Question: Here's the visualization of my problem:

I need to find most valuable rhomb stored in a square.
I'm thinking on this for few days but till now, I didn't manage to find anything else than using and checking every possible rhomb. What do you guys think about that? Is that the only way I can make it? :P thanks :)
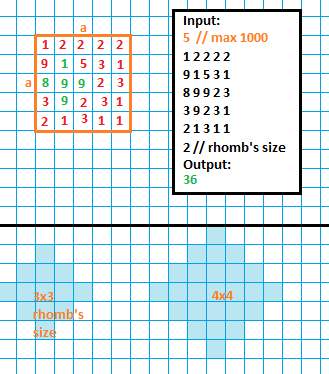
Answer: Here's my idea:
, you traverse the matrix, but diagonally. You start at the most upper left place where you can fit your rhomb (or rhomb's side), and you look at the elements covered by the rhomb's size.
- - - - - -
I hope you get the examination order. What you do with this elements is you sum them up: , and so on. You have to notice that when you're working with elements on the same line (the ones marked with the same letters above), you don't have to calculate the sum all over again: there's one element going out, and one coming in, so you access only two elements to get the new sum.
, you traverse the matrix diagonally, but from a different side. You start from the upper-right corner, and work on sums previously calculated. So, the first pair you'll examine will be at . You do the exact same things you did before: you calculate sums again.
Now, at the end of the 2nd iteration, every processed field actually contains the sum of the which has an upper corner in that field. An example for 3x3 rhomb is in the image below:

From the image, it can be seen that a of size is "missing" another sparse rhomb -- the one of size . And iteration 1 and 2 are exactly the procedure to find a sum for all the sparse rhombs of size in the image. So, as a 3rd step, we run 1st and 2nd iteration again, but not with the size we're searching for (), but instead, with size . that the "search" for size 1 equals the input matrix (e.g. if n=2, for the 3rd step you don't have to calculate anything).
At last, the sums interesting to you for a 3x3 rhomb at the top-position (0,2) is a sum at (0,2) from the first two iterations, and the sum at (1,2) from the 3rd step. You can add these two together: for every element in the result matrix of the first two passes at position (x,y), you add the element at position (x,y+1) from the 3rd step result matrix.
Now you just have to find the maximum, and you have the answer about both maximum value and position of the rhomboid.
You do all this in 4 passes (you can keep track of the maximum as you are calculating the 2nd pass) -- so this would give the complexity of 'O(4*n^2) = O(n^2)' where 'n' is the size of the square's size.
Hope it's clear, if I made a mess out of my answer, please ask for clarification.
---
'''
-1 11 3 7 5 * / * * *
-1 9 14 12 3 / * * * *
-1 12 18 4 6 * * * * *
-1 11 3 6 2 * * * * *
-1 -1 -1 -1 -1 * * * * *
'''
'''
-1 25 15 10 -1 * * * \ *
-1 27 18 18 -1 * * * * -1 15 24 6 -1 * * * * *
-1 -1 -1 -1 -1 * * * * *
-1 -1 -1 -1 -1 * * * * *
'''
Since , the 3rd pass does not need to calculate anything, the output of the third pass is the input matrix
'''
1 2 2 2 2
9 1 5 3 1
8 9 9 2 3
3 9 2 3 1
2 1 3 1 1
'''
Now, we just need to sum up the output of the 2nd iteration with the output of the 3rd step (shifted one place up). We get:
'''
-1 26 20 13 -1
-1 36 27 20 -1
-1 24 26 9 -1
-1 -1 -1 -1 -1
-1 -1 -1 -1 -1
'''
The rhomb that has an upper corner at (1,1) is the most valuable one, with the sum 31.
'-1' is a place where a rhomb side does not fit -- sum. You can mark it in your program whichever way you want (especially if you can actually have negative values in your matrix). In the second pass, you can set any sum that has an element to .
No mater what the rhomb size, when you're sliding the rhomb-side through the matrix, one number always comes in while another comes out of the sum (except when you're entering a new line).
The first position of the rhomb in the 2st and the 2nd pass is marked in the array with '/' or '\'
---
Let me do a 3x3 rhomb on the same matrix, to show that the complexity is 'O(n^2)' (where 'n' is the size of the square's size) in the general case, not just for the 2x2 rhomb.
Let's call the input matrix 'z[][]', the matrix after the first pass 'f[][]' and after the second, 's[][]'
1. f[0][2] = z[0][2] + z[1][1] + z[2][0] == 11 (a)
2. f[0][3] = z[0][3] + z[1][2] + z[2][1] == 16 (b)
3. f[1][2] = f[0][3] - z[0][3] + z[3][0] == 17 (b)
4. f[0][4] = z[0][4] + z[1][3] + z[2][2] == 14 (c)
5. f[1][3] = f[0][4] - z[0][4] + z[3][1] == 21 (c)
6. f[2][2] = f[1][3] - z[1][3] + z[4][0] == 20 (c)
7. f[1][4] = z[1][4] + z[2][3] + z[3][2] == 5 (d)
8. f[2][3] = f[1][4] - z[1][4] + z[4][1] == 5 (d)
9. f[2][4] = z[2][4] + z[3][3] + z[4][2] == 9 (e)
you visit every element at most once. Marked with distinct letters are sums on a same line. In the first sum of the line, you have to sum as many elements as there is in the rhomb's side, let's call it 'm' for 'm x m' rhomb. In every other sum of the line, you have to access exactly 3 elements: the previous sum, the element that's going out (the one with the '-' sign), and the one that's going in ('+' sign).
'''
-1 -1 11 16 14
-1 -1 17 21 5
-1 -1 20 5 9
-1 -1 -1 -1 -1
-1 -1 -1 -1 -1
'''
Then you do a similar thing in the second pass (I'm not going to write them out), you just have a little less elements.
'''
-1 -1 41 -1 -1
-1 -1 -1 -1 -1
-1 -1 -1 -1 -1
-1 -1 -1 -1 -1
-1 -1 -1 -1 -1
'''
This step is exactly the same as the and of the . So, the sums of 2x2 sparse rhombs are:
'''
-1 25 15 10 -1
-1 27 18 18 -1
-1 15 24 6 -1
-1 -1 -1 -1 -1
-1 -1 -1 -1 -1
'''
And when we sum it up with the output of the , we get:
'''
-1 -1 59 -1 -1
-1 -1 -1 -1 -1
-1 -1 -1 -1 -1
-1 -1 -1 -1 -1
-1 -1 -1 -1 -1
'''
Only one 3x3 rhomb fits in to the matrix, so there's only one element left in the matrix, and that's exactly the sum of the only rhomb that fits: 59.